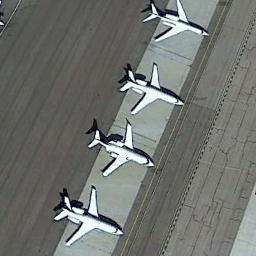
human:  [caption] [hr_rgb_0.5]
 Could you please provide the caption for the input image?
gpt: Four airplanes are parked on the open place .

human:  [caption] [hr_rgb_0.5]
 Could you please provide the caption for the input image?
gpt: Four airplanes were neatly arranged on the airport .

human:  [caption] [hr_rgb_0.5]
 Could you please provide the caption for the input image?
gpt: Four planes parked in a line on the open area and some lines in front of them .

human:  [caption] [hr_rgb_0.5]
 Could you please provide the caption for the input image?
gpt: Four white aircraft of the same model are lined up .

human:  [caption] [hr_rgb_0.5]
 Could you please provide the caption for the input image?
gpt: Four planes are in the parking lot next to the zoned area .